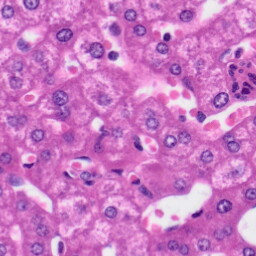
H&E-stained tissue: Liver